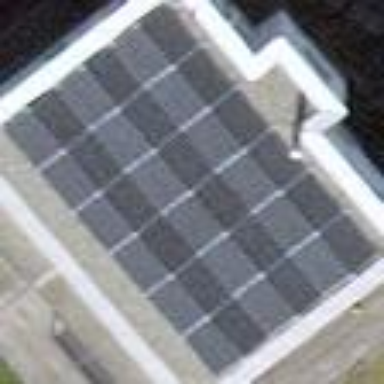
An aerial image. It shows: Solar-powered generator using photovoltaic technology. This small installation generates electricity through solar photovoltaic panels.